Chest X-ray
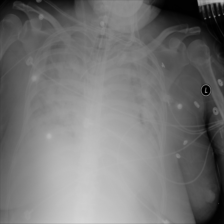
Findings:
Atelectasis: negative
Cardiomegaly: negative
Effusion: negative
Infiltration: negative
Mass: negative
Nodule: negative
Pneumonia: negative
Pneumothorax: negative
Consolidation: negative
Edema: negative
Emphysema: negative
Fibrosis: negative
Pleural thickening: negative
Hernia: negative